Interaction volume radius: 10 \u00c5
Interaction volume height: 10 \u00c5
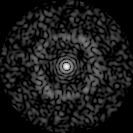
Disorder parameter: 0.8274